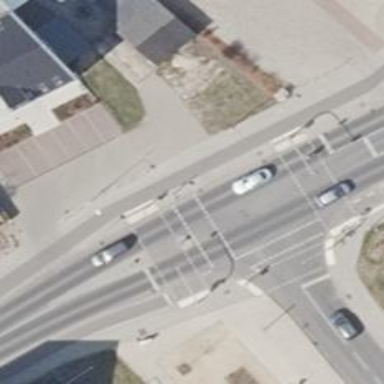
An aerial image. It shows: Road with traffic signals for signaling.